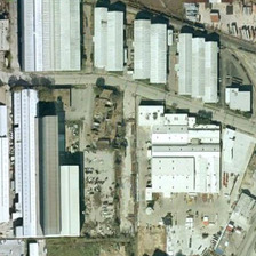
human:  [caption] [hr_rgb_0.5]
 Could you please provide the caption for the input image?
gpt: Industrial Park numbers are reasonable.

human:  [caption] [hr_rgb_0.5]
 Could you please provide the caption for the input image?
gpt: Industrial use of large areas

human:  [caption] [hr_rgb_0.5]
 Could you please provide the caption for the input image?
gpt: The number of industrial buildings is reasonable.

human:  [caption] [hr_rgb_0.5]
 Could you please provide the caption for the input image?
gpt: Large area industrial use.

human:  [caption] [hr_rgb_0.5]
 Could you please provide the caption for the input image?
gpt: industrial use of large areas.